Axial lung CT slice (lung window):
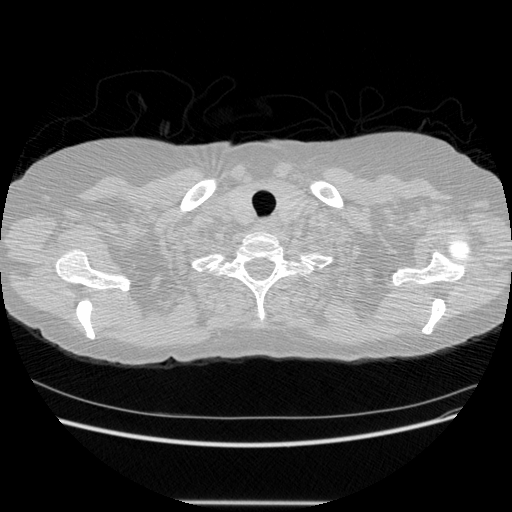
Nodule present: no